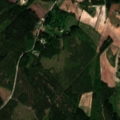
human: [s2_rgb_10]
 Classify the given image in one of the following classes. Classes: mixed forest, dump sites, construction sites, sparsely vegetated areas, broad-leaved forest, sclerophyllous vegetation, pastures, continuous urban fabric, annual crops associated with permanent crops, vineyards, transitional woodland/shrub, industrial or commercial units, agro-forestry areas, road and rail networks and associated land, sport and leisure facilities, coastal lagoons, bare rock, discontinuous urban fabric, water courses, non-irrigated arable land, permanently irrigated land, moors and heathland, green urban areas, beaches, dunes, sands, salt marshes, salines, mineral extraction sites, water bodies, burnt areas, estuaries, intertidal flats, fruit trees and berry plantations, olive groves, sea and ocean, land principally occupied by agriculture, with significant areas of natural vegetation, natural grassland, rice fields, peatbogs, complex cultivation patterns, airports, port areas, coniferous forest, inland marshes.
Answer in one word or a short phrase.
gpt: land principally occupied by agriculture, with significant areas of natural vegetation, coniferous forest, mixed forest, transitional woodland/shrub